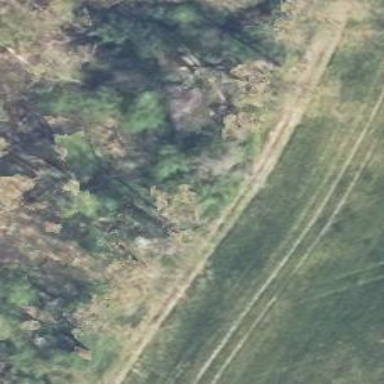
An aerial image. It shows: Hunting stand.